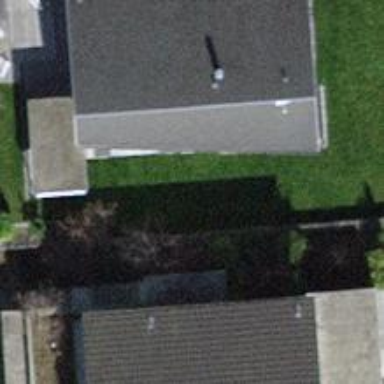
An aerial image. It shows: Building with flat roof.